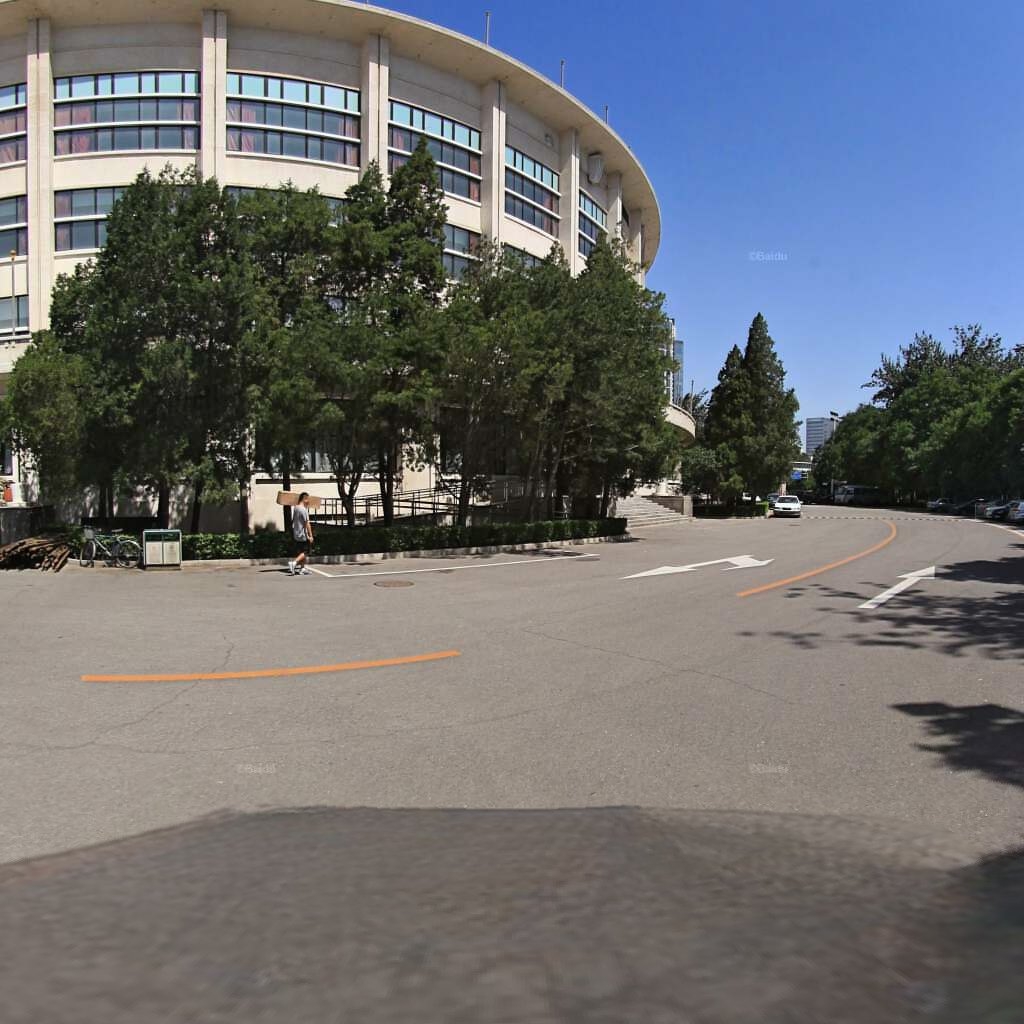
Region: Dongcheng
Road damage annotations: longitudinal crack, transverse crack, longitudinal crack, manhole cover